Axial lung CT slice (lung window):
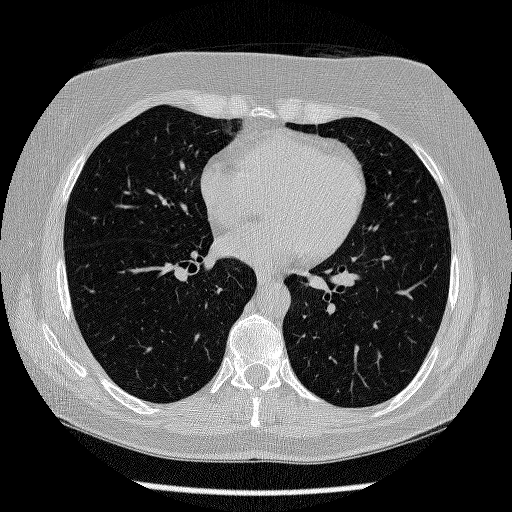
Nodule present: no